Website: home-depot
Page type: delivery-shipping
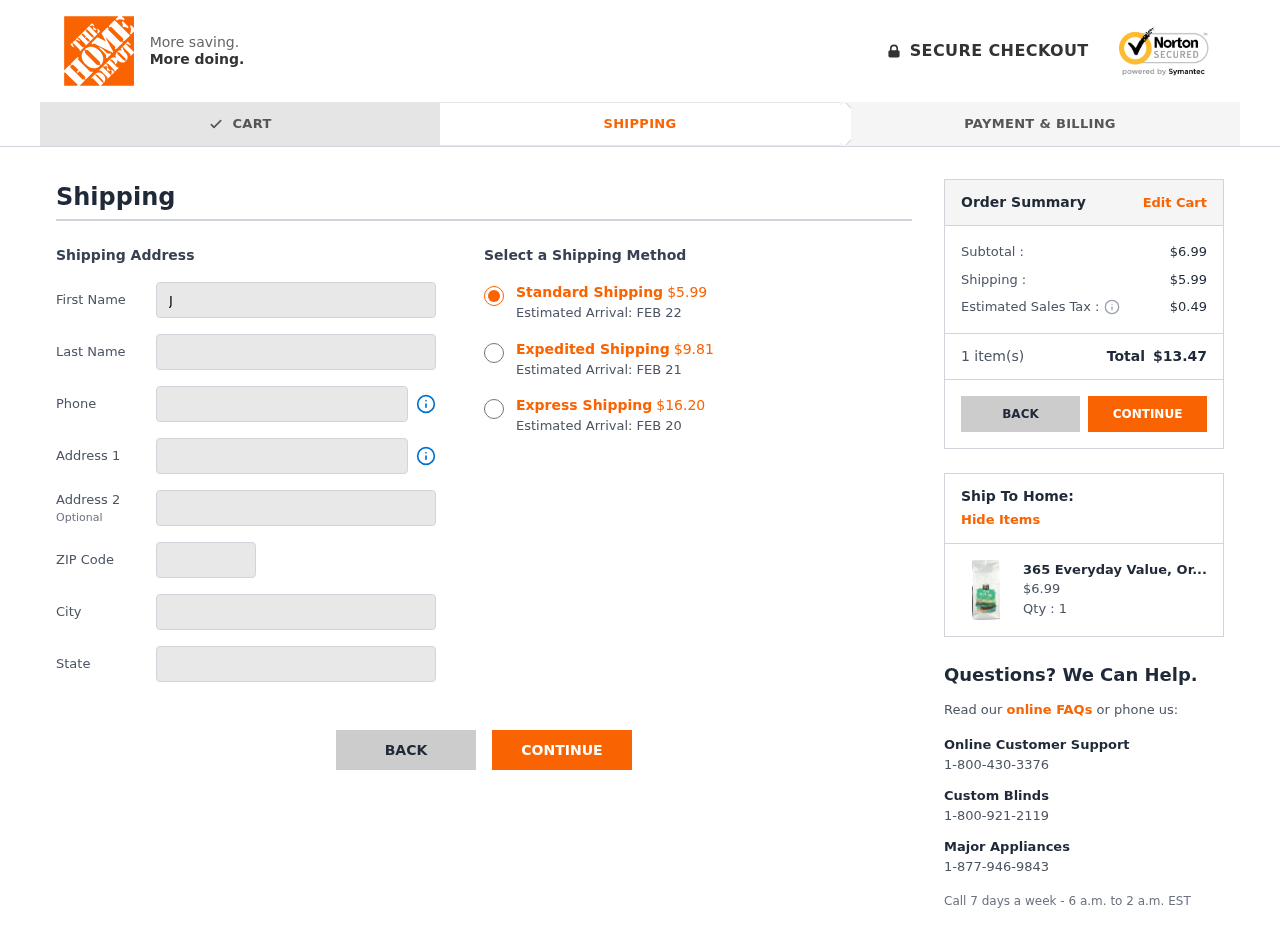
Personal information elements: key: PII_CITY
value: North Adam
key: PII_FIRSTNAME
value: Julia
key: PII_LASTNAME
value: Jimenez
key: PII_PHONE
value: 8196193217
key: PII_POSTCODE
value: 35921
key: PII_STATE
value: Oklahoma
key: PII_STREET
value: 515 Clark Flats Apt. 503
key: PII_STREET2
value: Apt. 559
Product elements: key: PRODUCT1_NAME
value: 365 Everyday Value, Organic Pacific Rim Coffee, 10 oz
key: PRODUCT1_PRICE
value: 6.99
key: PRODUCT1_QUANTITY
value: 1
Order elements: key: ORDER_SHIPPING_COST_STANDARD
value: $5.99
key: ORDER_DELIVERY_DATE
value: FEB 22
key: ORDER_SHIPPING_COST_EXPEDITED
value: $9.81
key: ORDER_DELIVERY_DATE_EXPEDITED
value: FEB 21
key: ORDER_SHIPPING_COST_EXPRESS
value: $16.20
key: ORDER_DELIVERY_DATE_EXPRESS
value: FEB 20
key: ORDER_SUBTOTAL
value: $6.99
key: ORDER_SHIPPING_COST
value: $5.99
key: ORDER_TAX
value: $0.49
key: ORDER_NUM_ITEMS
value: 1
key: ORDER_TOTAL
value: $13.47